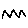
Label: zigzag